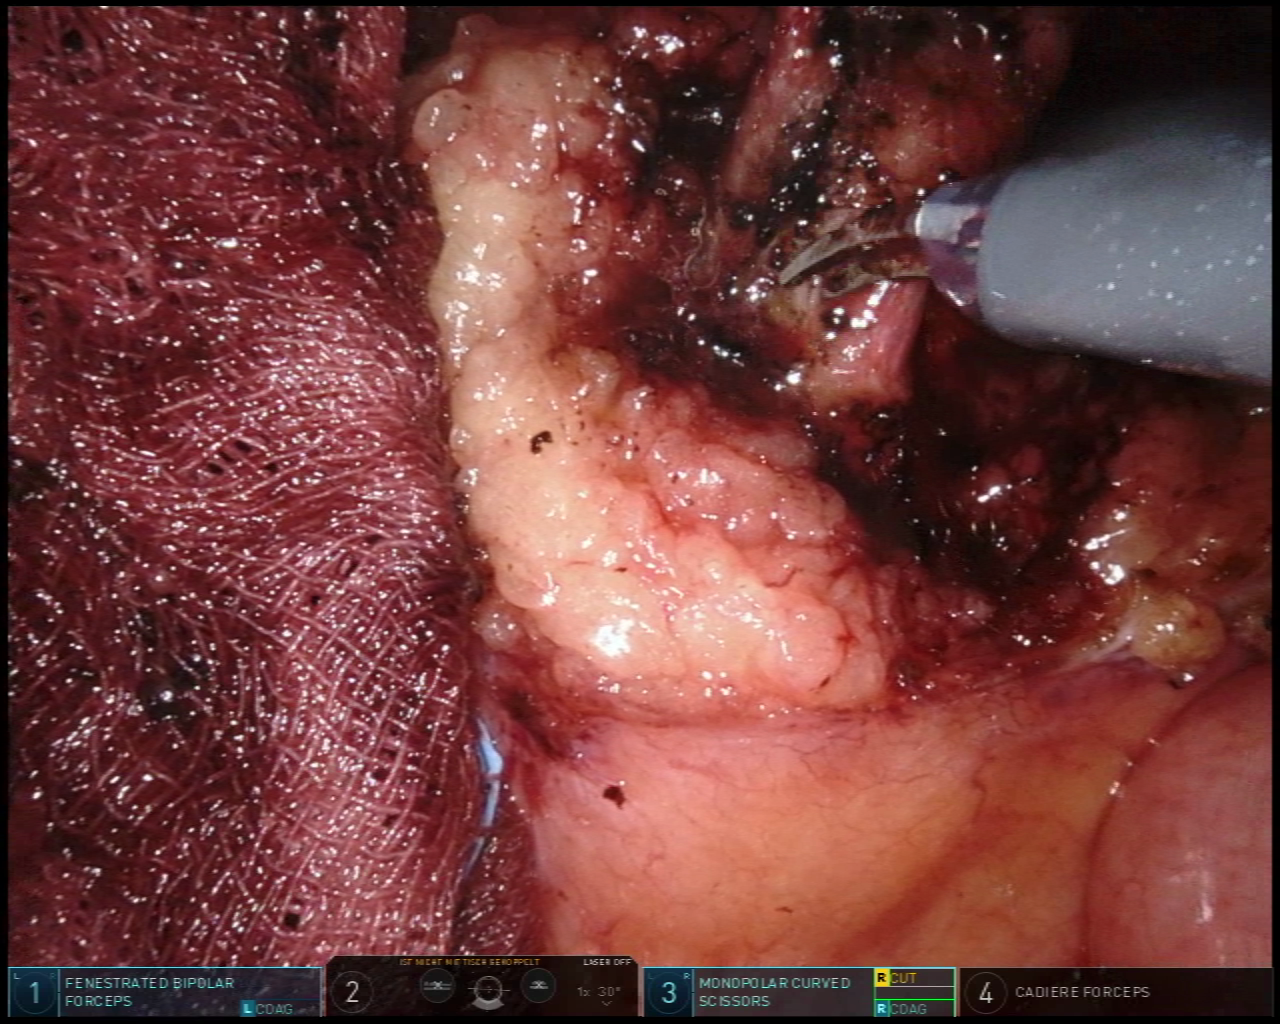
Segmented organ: inferior_mesenteric_artery
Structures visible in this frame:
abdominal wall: no
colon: no
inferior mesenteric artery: yes
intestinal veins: no
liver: no
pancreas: no
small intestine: yes
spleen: no
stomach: no
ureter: no
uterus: no
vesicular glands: no